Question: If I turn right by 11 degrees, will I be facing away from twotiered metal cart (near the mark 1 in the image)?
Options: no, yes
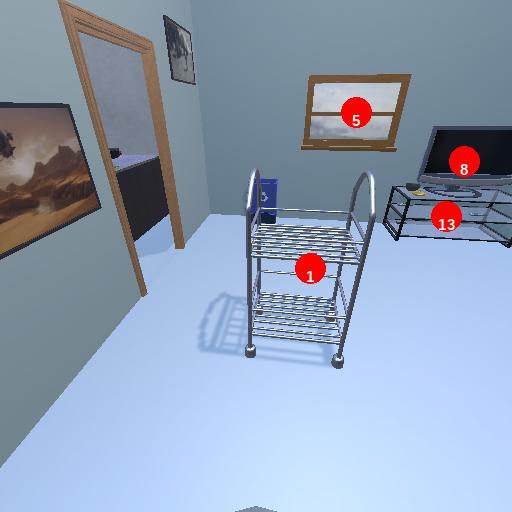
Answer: no